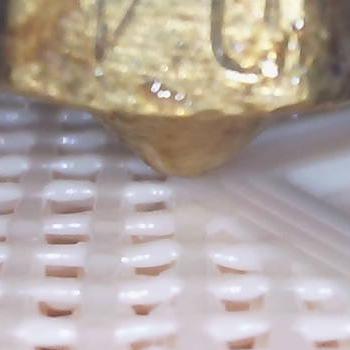
Flow rate: 89%